Field crop: maize
Growth stage: 2
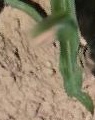
Species: maize